Question: This is an 8-digit puzzle. Find the minimum number of steps to restore it.
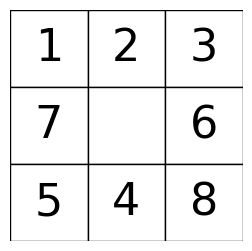
Answer: 6